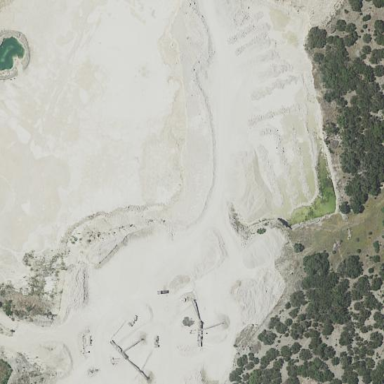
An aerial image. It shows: Quarry area.